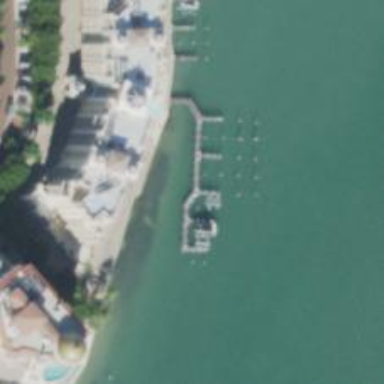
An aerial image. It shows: Man-made pier.